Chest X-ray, PA view. Patient: 50 years old, sex F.
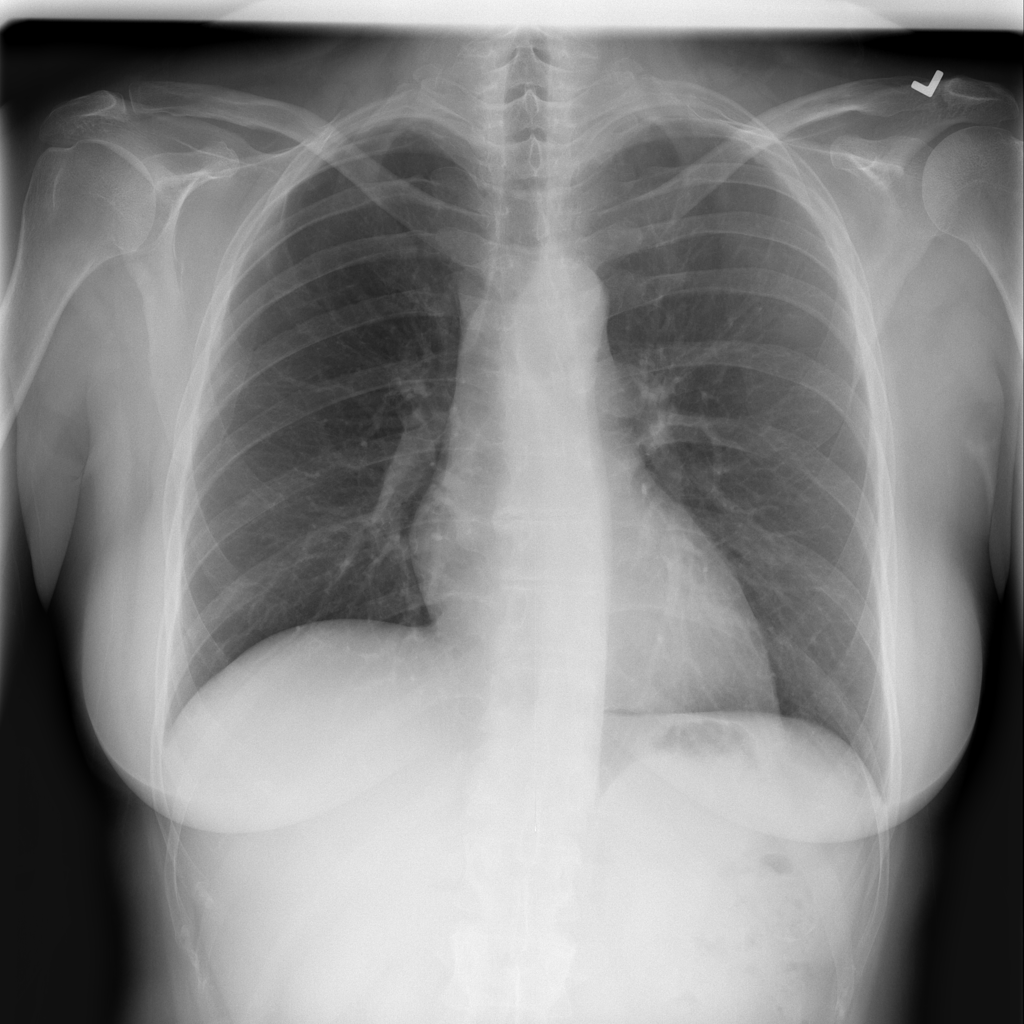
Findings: No Finding